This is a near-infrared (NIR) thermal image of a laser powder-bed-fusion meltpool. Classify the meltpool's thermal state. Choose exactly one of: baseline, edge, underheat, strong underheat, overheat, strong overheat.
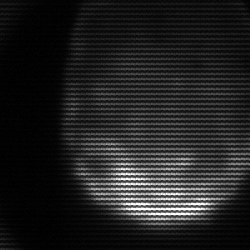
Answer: edge